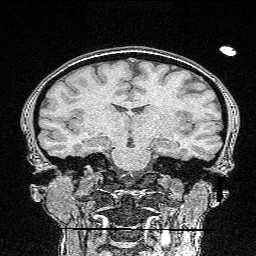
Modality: FLASH
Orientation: sagittal
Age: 23
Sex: female